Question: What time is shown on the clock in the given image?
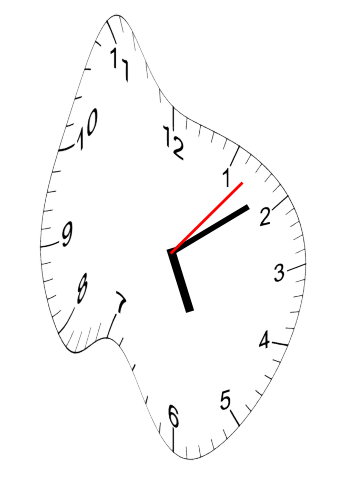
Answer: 05:09:07